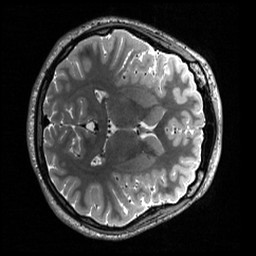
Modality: T2w
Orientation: axial
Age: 23
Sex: female
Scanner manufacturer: siemens
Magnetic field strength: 3 T
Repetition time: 3.2 s
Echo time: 0.566 s